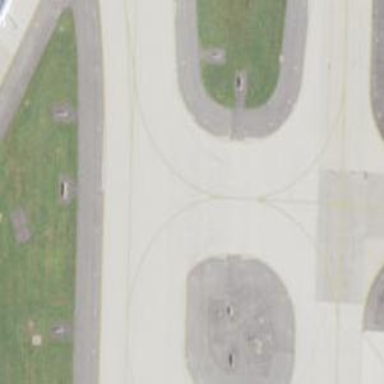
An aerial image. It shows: Image of taxiway at airport.